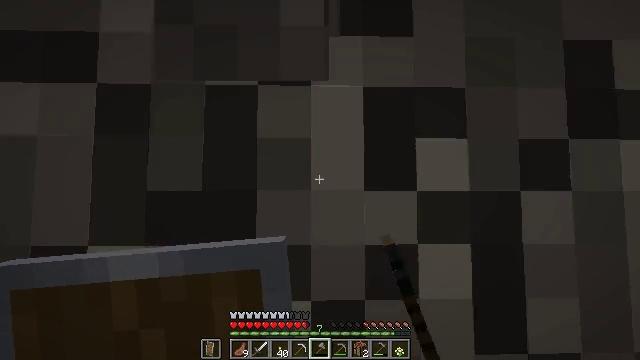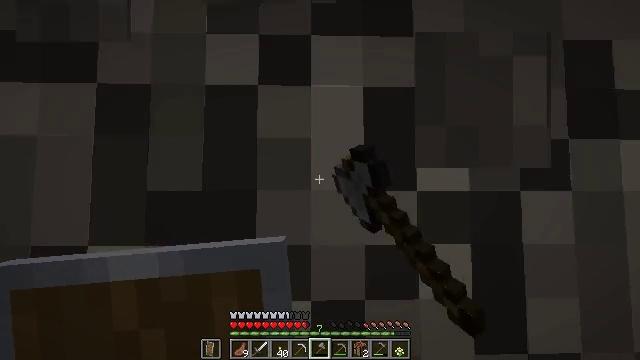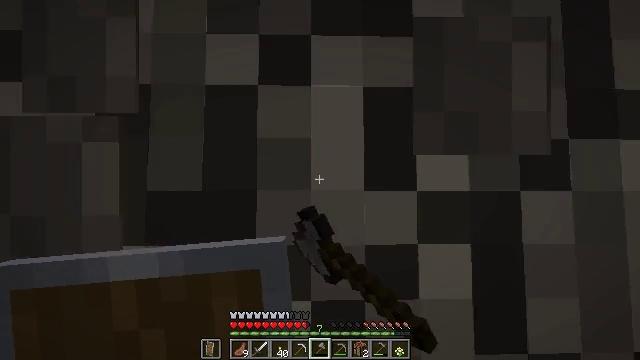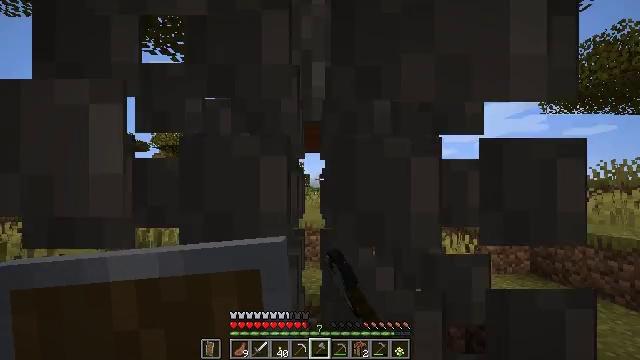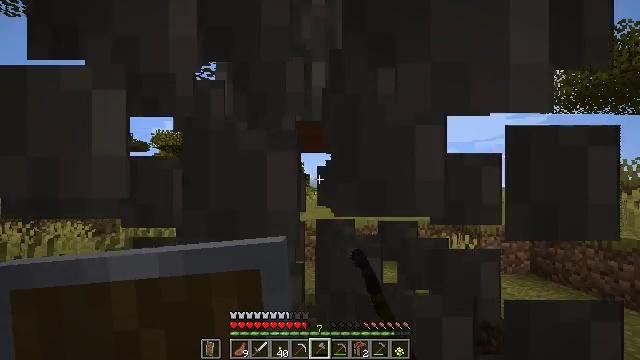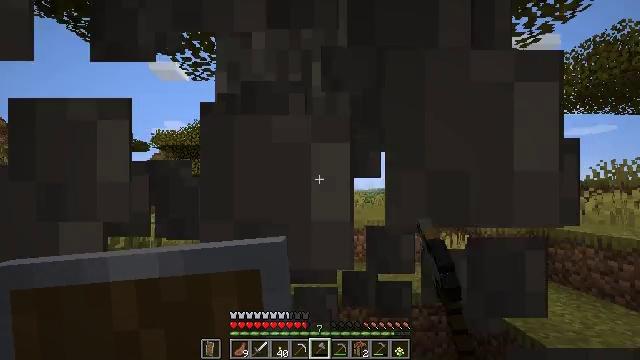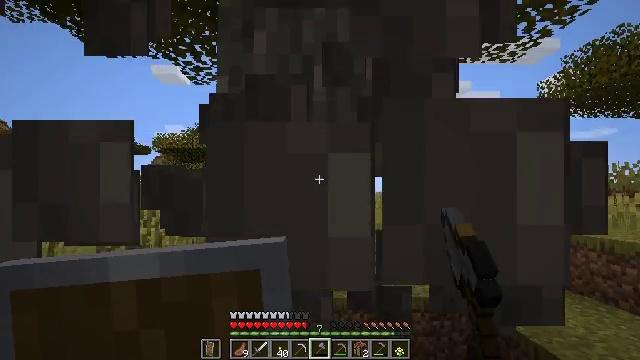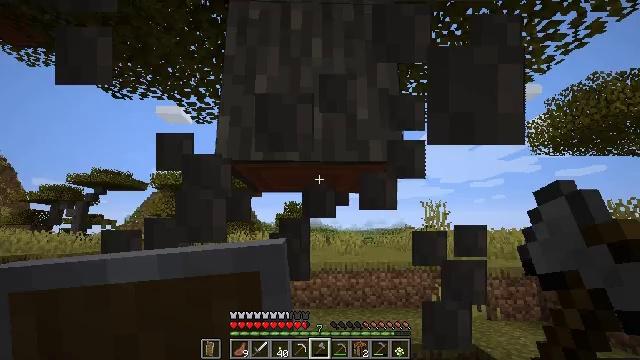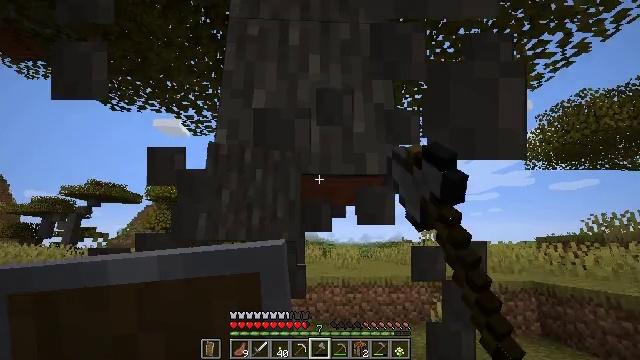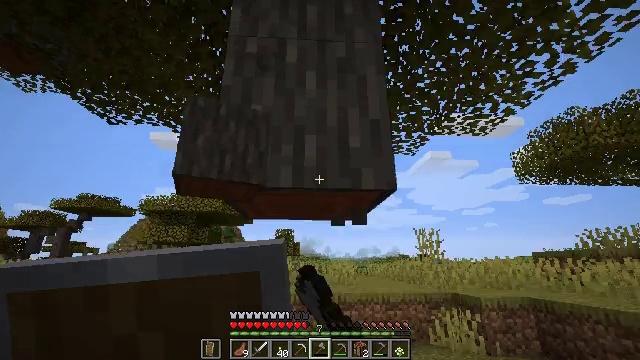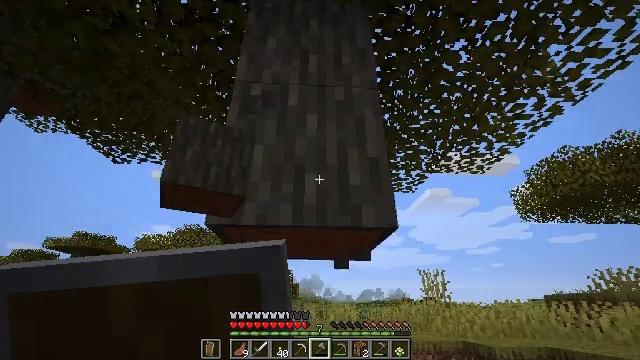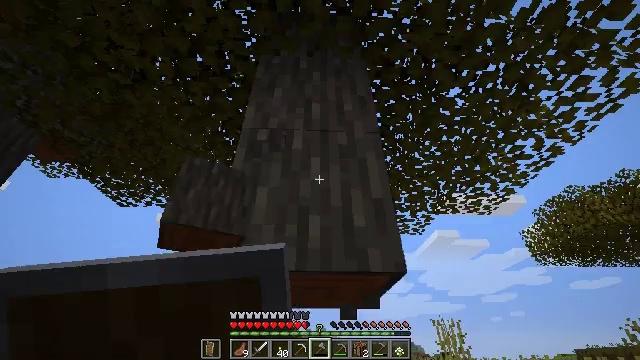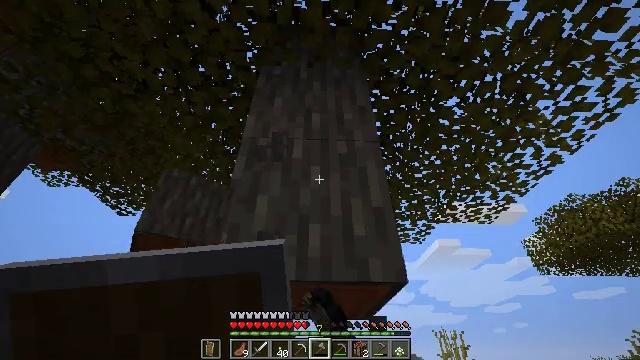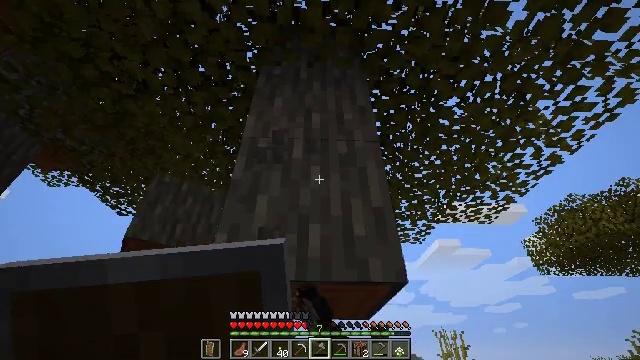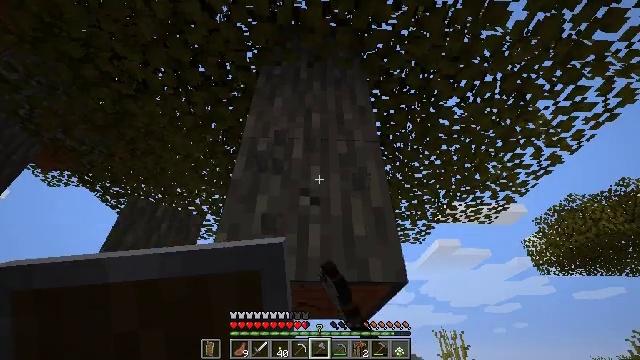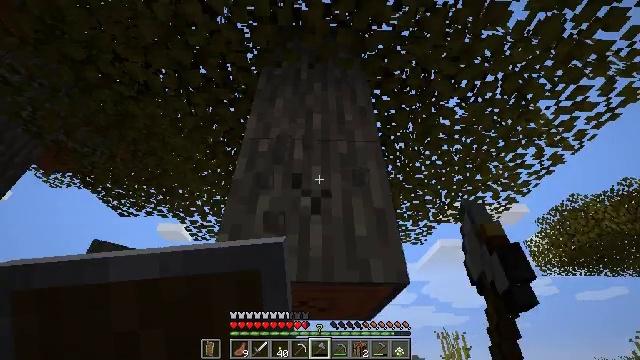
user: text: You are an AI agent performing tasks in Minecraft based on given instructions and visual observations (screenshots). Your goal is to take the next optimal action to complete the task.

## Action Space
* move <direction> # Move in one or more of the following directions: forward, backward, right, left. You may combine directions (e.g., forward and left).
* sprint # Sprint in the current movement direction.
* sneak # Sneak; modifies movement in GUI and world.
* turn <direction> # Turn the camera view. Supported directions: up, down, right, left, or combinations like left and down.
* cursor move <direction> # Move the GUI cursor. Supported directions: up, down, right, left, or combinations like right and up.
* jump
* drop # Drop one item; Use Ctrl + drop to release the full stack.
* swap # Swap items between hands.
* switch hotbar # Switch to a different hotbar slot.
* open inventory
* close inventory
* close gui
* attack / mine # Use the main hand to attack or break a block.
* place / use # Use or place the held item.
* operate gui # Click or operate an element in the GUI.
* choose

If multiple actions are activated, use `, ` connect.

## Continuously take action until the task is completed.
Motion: motion action
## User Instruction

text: Gather the acacia log for building.
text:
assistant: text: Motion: attack / mine
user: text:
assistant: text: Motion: attack / mine
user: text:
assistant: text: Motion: attack / mine
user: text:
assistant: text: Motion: attack / mine
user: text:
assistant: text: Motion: attack / mine
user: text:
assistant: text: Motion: attack / mine
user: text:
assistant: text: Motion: turn up, attack / mine
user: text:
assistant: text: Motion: turn up, attack / mine
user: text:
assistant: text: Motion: turn up, attack / mine
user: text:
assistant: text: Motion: turn up, attack / mine
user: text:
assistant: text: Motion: turn left and up, attack / mine
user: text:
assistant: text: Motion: turn up, attack / mine
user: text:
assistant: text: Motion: attack / mine
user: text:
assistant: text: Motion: attack / mine
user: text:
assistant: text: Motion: attack / mine
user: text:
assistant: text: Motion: turn left and down, attack / mine
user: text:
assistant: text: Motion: turn down, attack / mine
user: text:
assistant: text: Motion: attack / mine
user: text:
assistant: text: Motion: move forward, attack / mine
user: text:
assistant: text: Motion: move forward, attack / mine
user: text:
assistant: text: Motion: attack / mine
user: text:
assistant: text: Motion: attack / mine
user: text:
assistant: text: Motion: turn up, attack / mine
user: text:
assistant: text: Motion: turn up, attack / mine
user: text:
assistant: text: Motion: turn left and up, attack / mine
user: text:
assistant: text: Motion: turn up, attack / mine
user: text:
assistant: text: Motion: attack / mine
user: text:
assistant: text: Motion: attack / mine
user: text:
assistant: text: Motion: attack / mine
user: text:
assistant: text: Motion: attack / mine